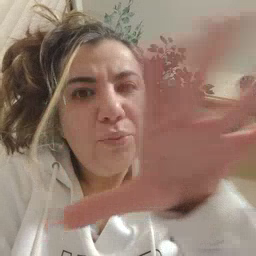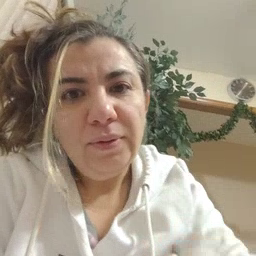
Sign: blow